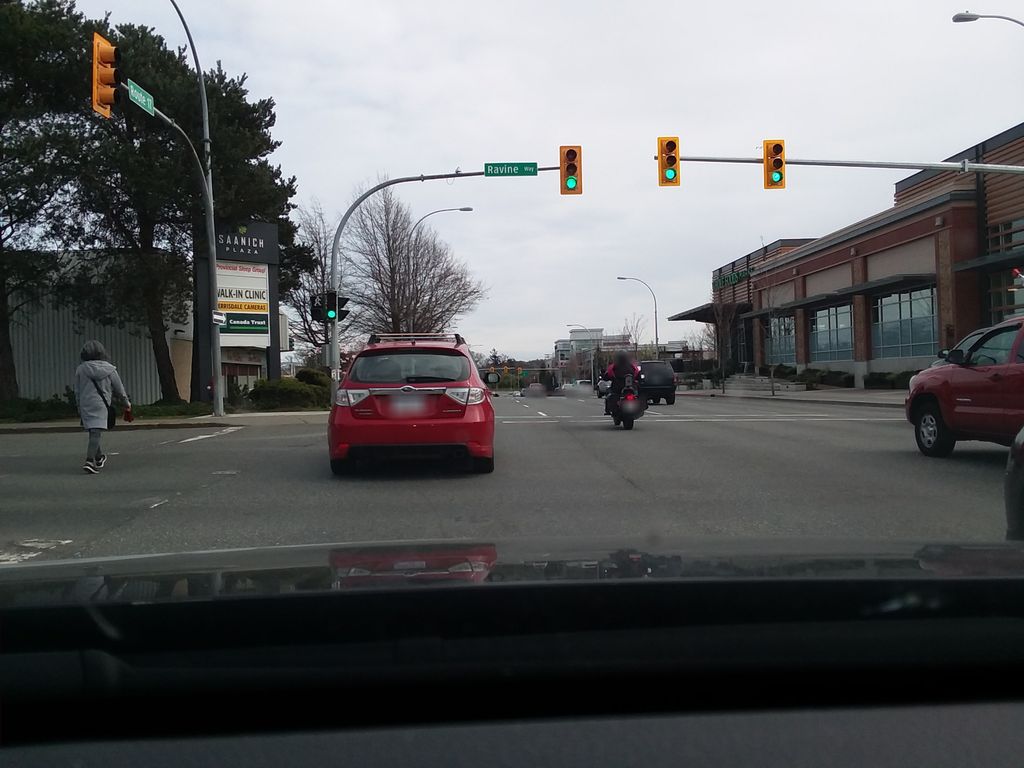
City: victoria